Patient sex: M
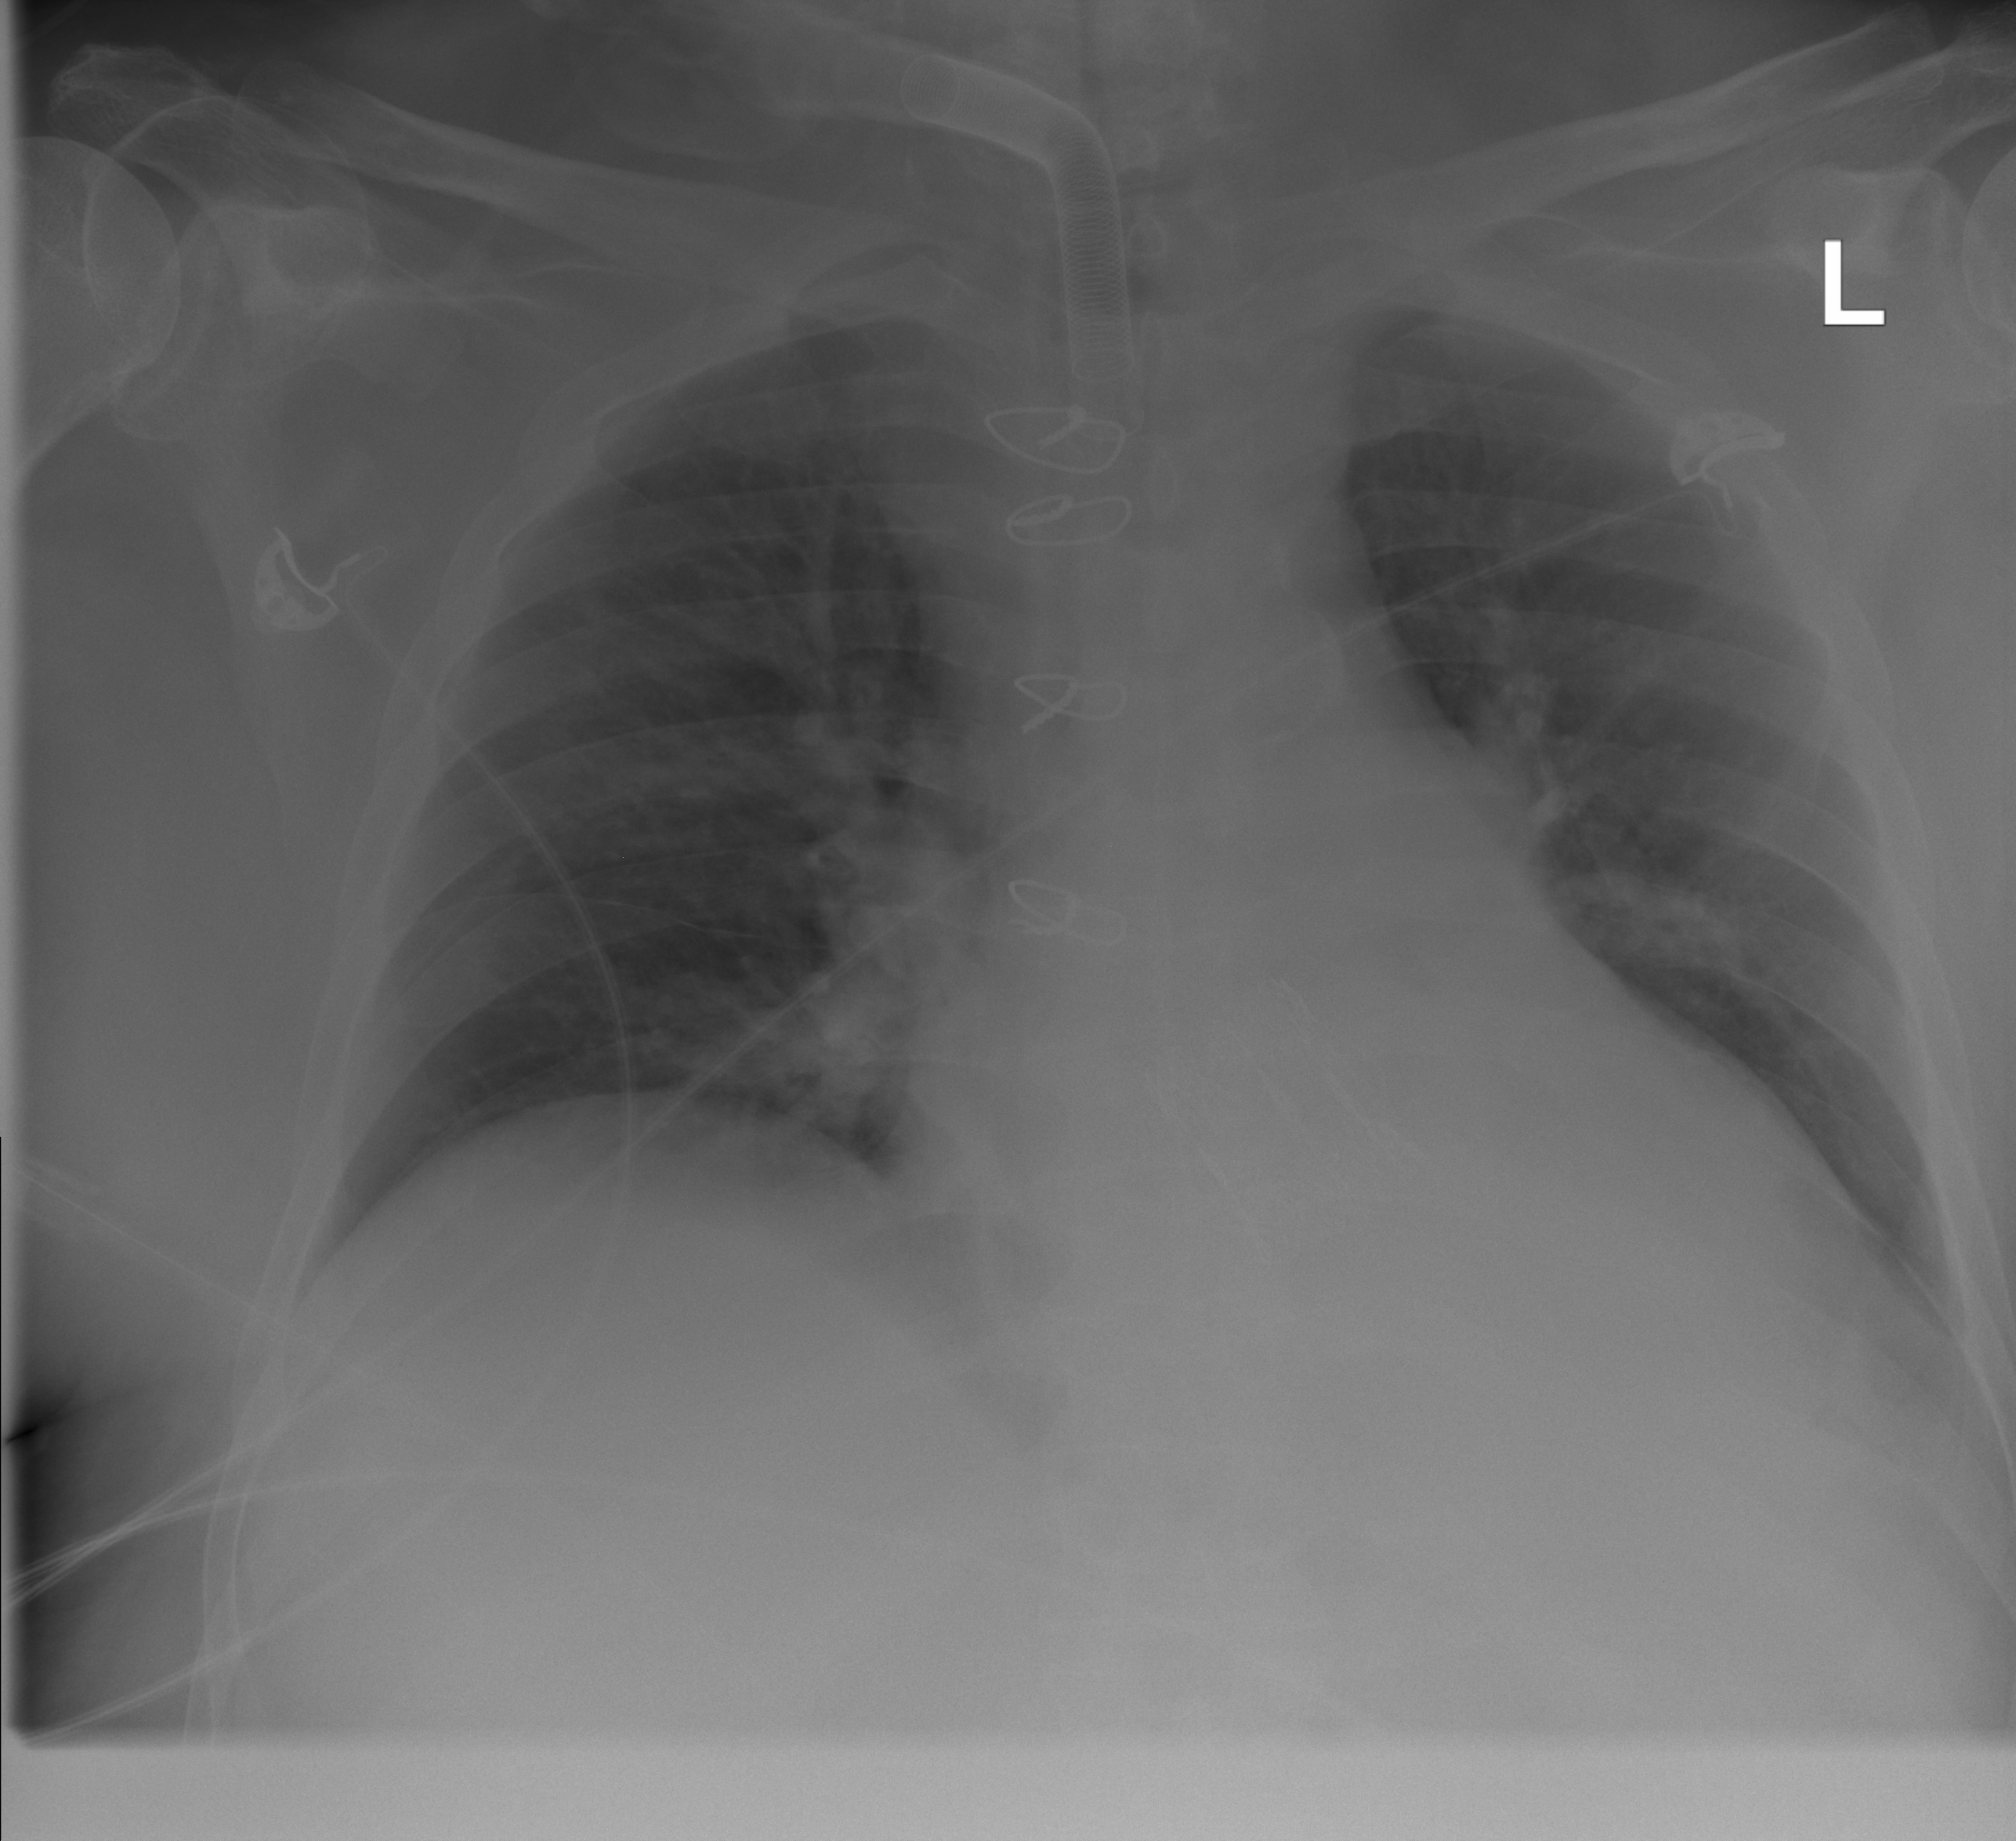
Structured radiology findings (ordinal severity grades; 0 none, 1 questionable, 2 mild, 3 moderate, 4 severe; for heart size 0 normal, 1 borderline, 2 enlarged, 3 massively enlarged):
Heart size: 0
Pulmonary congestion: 1
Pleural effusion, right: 0
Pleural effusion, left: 0
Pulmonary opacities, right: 0
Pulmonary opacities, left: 0
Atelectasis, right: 1
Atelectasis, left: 1